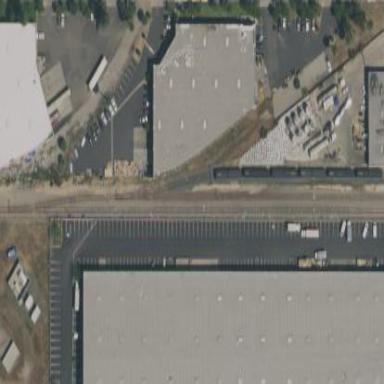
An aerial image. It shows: Industrial building.